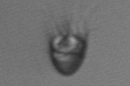
Label: Ciliophora